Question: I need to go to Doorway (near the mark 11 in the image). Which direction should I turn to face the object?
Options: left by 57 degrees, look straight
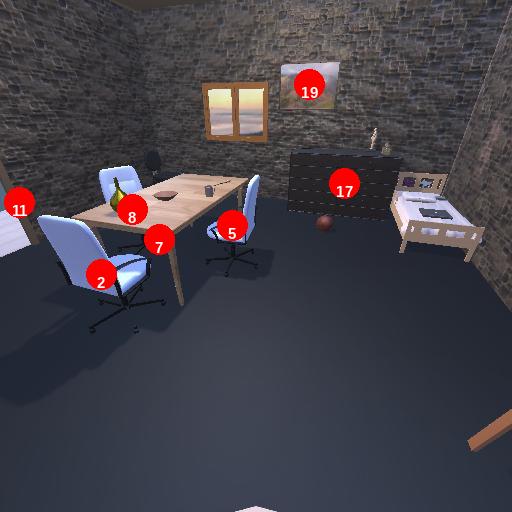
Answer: left by 57 degrees